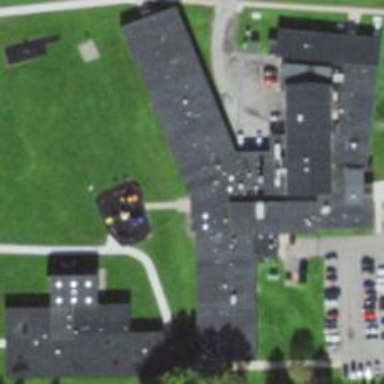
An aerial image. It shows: School building.